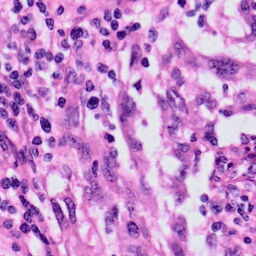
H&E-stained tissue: Skin